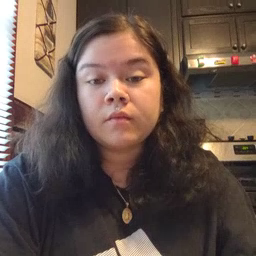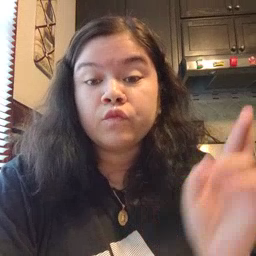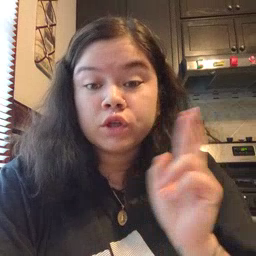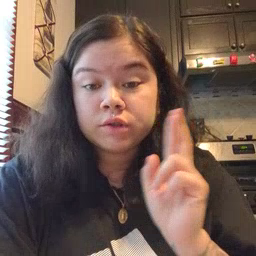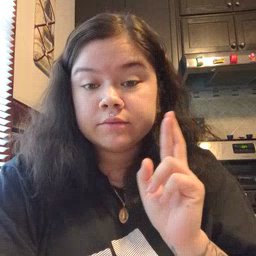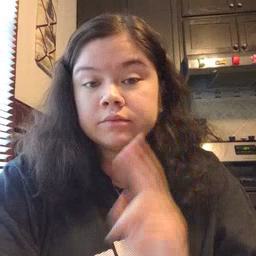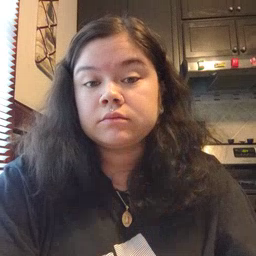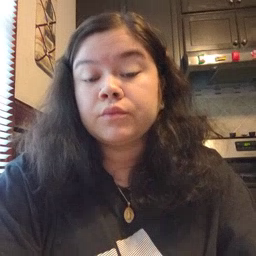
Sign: refrigerator